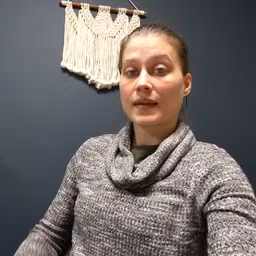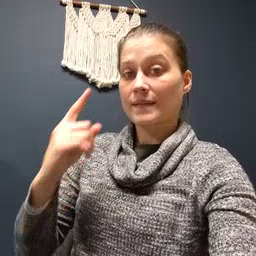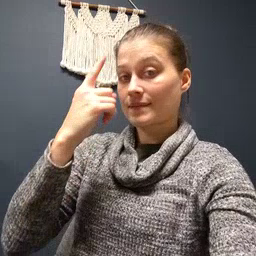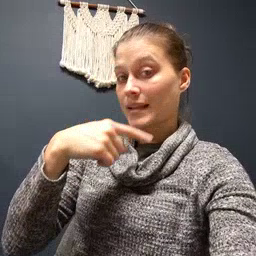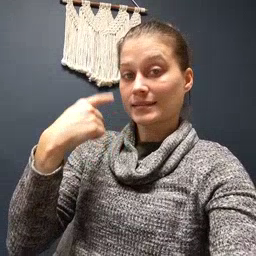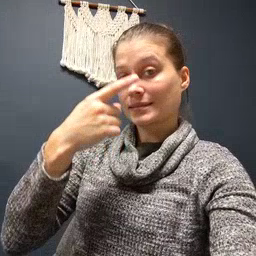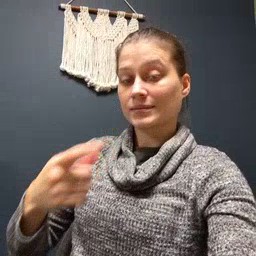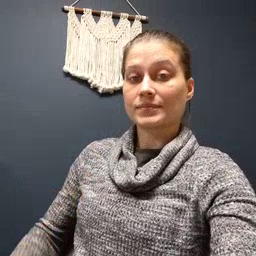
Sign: face